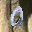
Label: 0